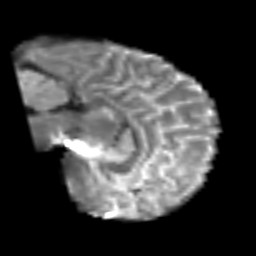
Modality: T2w
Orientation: sagittal
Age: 50
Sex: male
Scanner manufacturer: siemens
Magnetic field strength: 3 T
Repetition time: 6.1 s
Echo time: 0.101 s